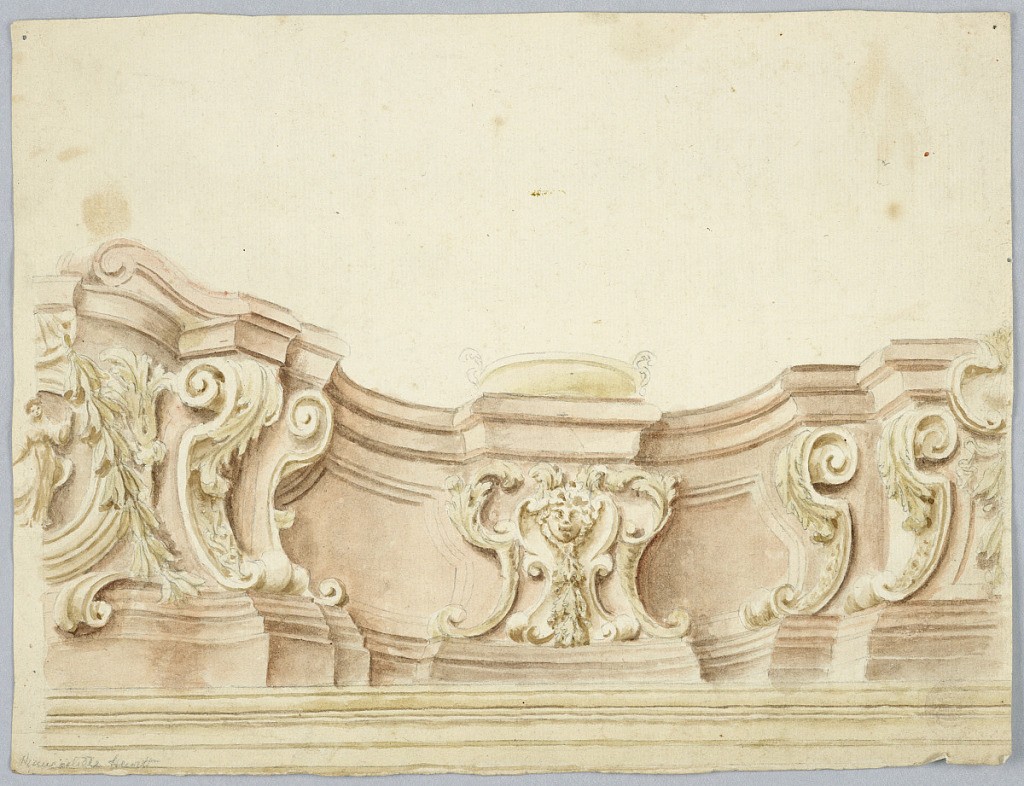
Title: Project for a Painted Ceiling
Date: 1700–1750
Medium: Black chalk, brush and watercolor on paper
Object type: Drawing
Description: One half of a curved attic of red marble is shown rising upon an entablature.